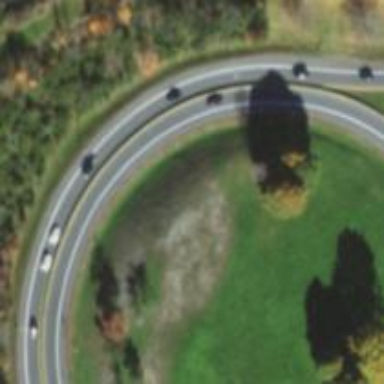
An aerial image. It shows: Trunk link highway.